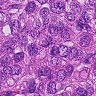
Metastatic tissue present: yes